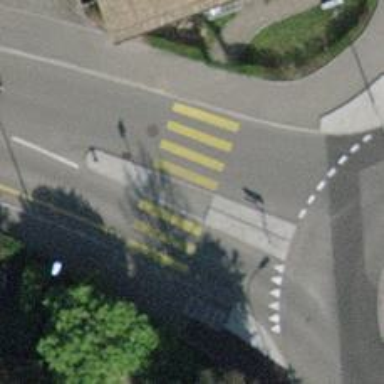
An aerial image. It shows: Marked zebra crossing with island in the middle.